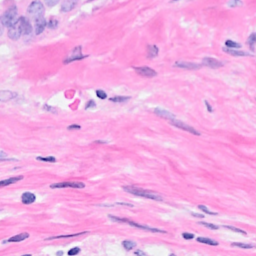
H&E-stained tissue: Breast